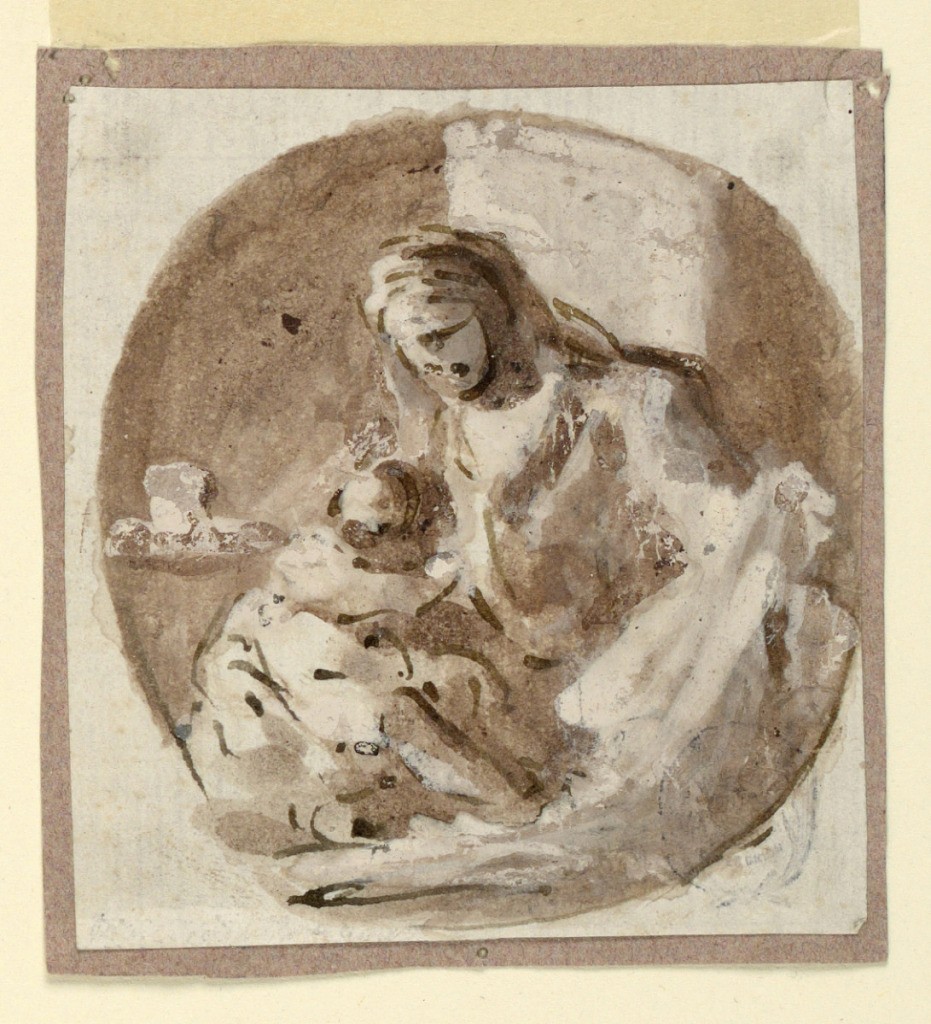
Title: Madonna and Child
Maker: Domenico Mondo, Italian, 1723 - 1806
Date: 18th century
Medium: Ink wash on paper
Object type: Drawing
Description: Madonna and Child in roundel